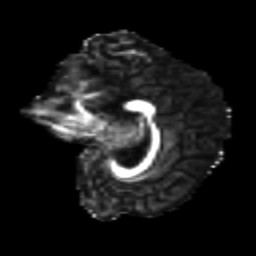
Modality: FA
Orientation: sagittal
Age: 21
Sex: female
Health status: healthy
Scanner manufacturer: siemens
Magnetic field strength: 3 T
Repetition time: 8.6 s
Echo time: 0.095 s